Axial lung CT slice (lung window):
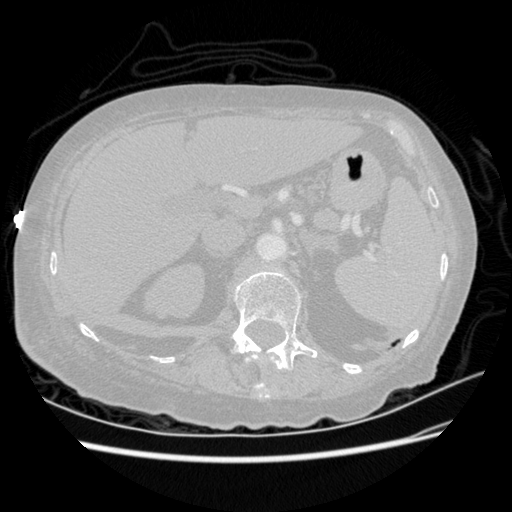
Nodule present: no